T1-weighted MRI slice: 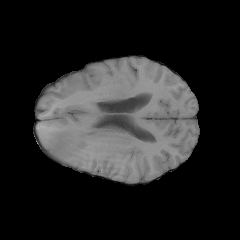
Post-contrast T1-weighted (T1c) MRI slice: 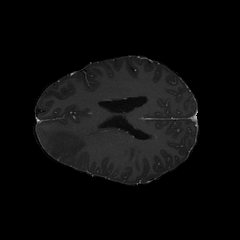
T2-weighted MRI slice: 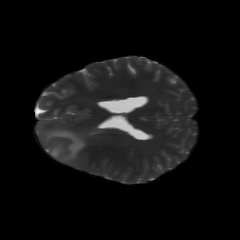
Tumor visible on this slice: yes